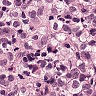
Metastatic tissue present: yes